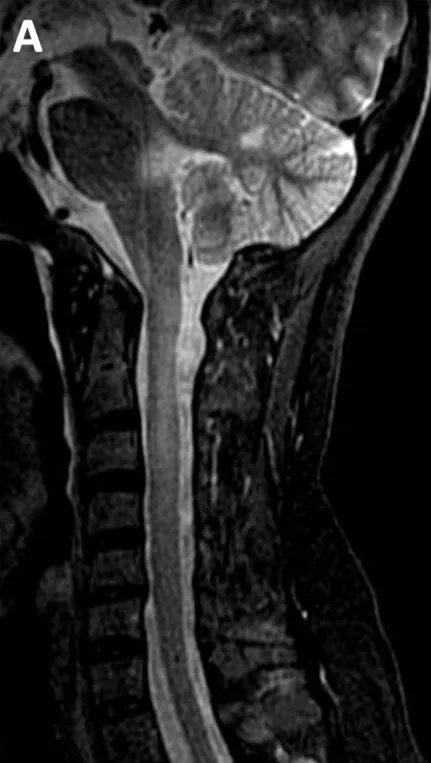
Sagittal.
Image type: radiology (mri)